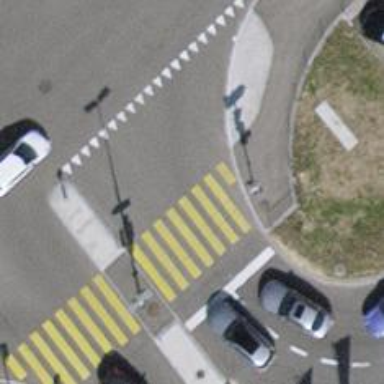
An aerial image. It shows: Crossing with zebra markings controlled by traffic signals.